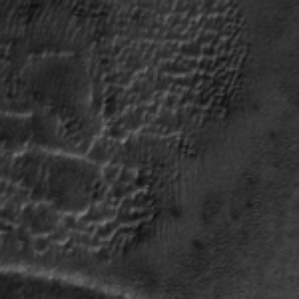
Label: frost